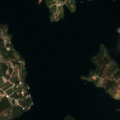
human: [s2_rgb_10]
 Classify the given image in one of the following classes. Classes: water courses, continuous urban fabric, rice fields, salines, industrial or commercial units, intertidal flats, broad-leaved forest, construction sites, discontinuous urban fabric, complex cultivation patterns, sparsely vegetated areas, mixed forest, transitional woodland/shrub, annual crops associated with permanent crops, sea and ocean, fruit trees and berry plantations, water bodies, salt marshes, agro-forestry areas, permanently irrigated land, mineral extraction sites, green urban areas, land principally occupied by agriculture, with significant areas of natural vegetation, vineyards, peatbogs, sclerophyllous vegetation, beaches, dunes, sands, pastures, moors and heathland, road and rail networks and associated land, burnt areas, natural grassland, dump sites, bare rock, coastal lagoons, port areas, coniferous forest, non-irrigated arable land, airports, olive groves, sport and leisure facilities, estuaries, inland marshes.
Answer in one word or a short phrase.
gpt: olive groves, annual crops associated with permanent crops, land principally occupied by agriculture, with significant areas of natural vegetation, broad-leaved forest, water bodies